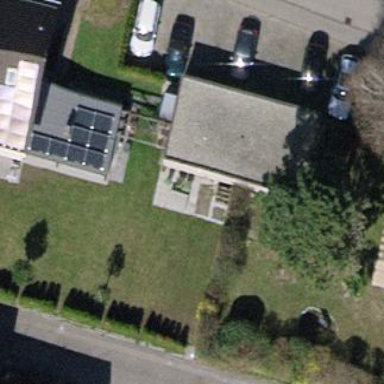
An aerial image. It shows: Garage.